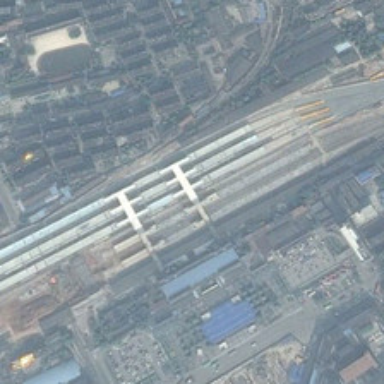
Many buildings and green trees are in two sides of a railway station .